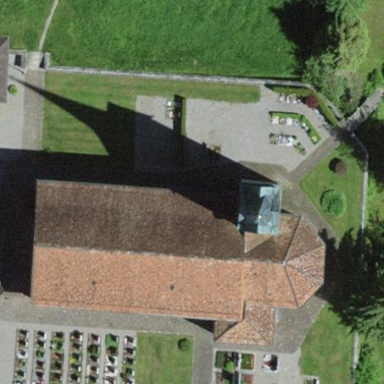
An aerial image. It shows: Church which is place of worship.